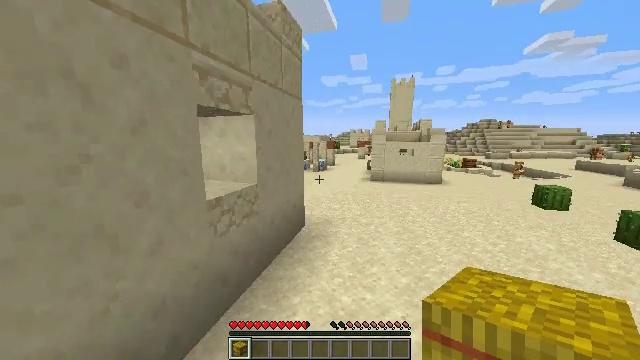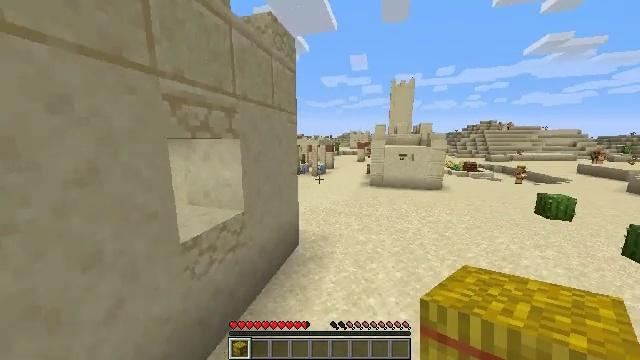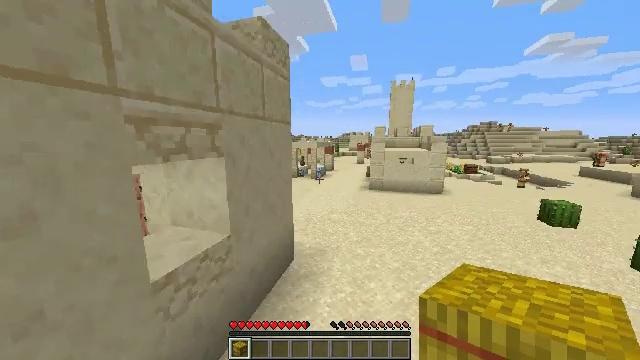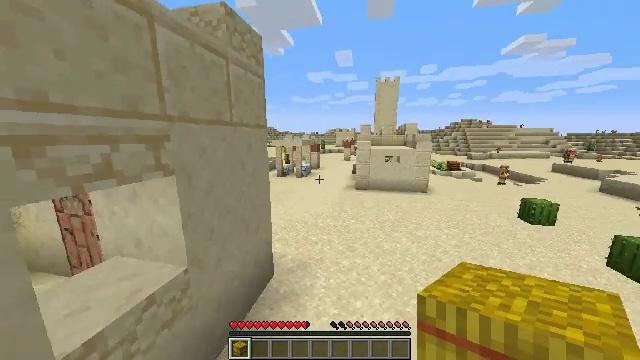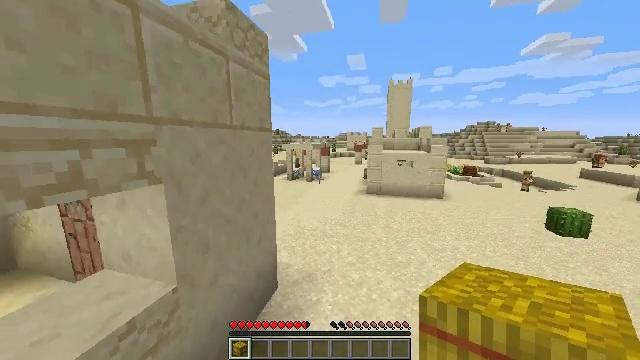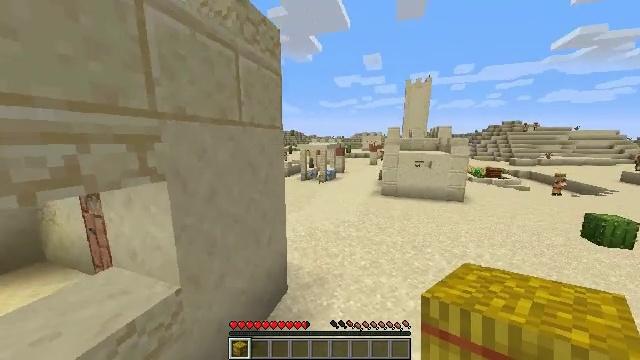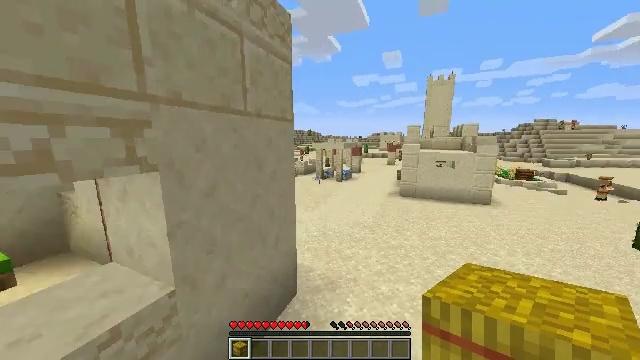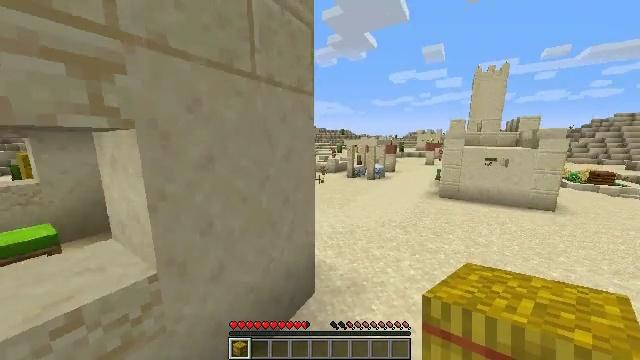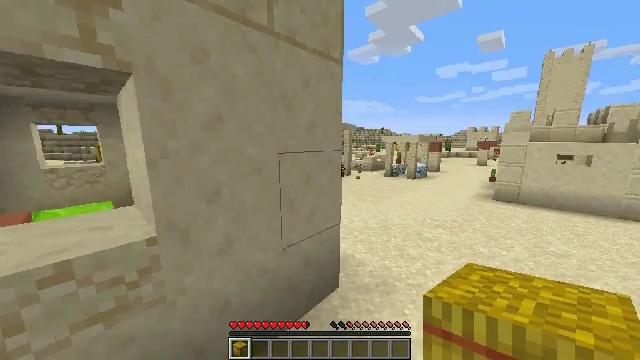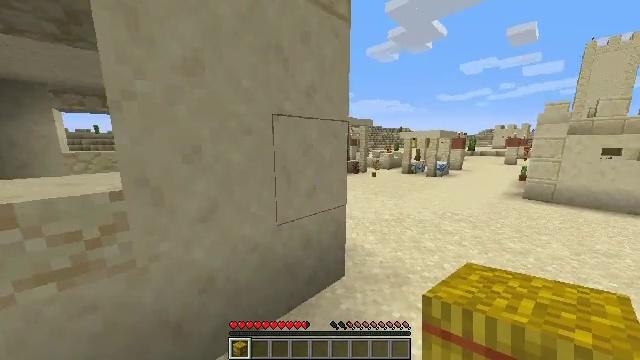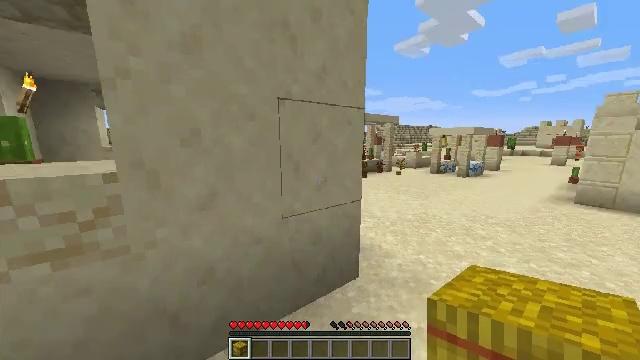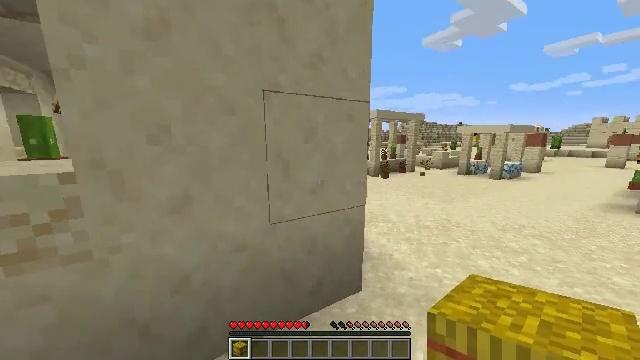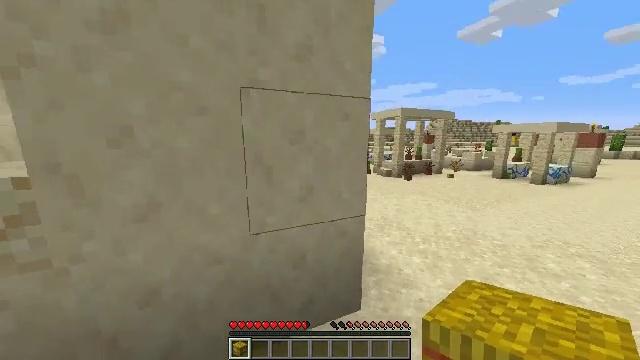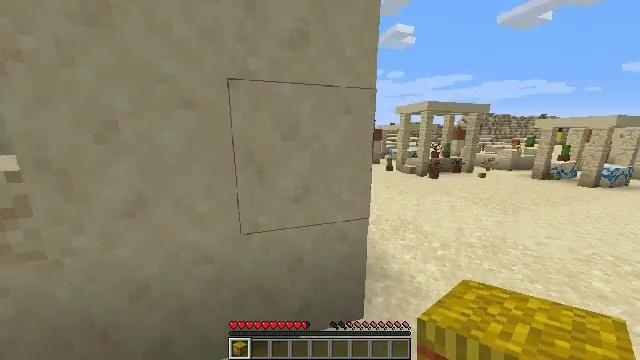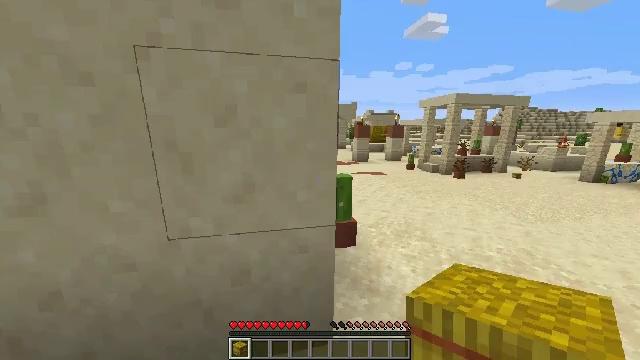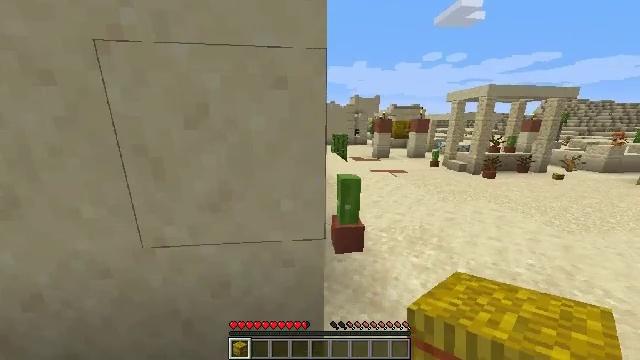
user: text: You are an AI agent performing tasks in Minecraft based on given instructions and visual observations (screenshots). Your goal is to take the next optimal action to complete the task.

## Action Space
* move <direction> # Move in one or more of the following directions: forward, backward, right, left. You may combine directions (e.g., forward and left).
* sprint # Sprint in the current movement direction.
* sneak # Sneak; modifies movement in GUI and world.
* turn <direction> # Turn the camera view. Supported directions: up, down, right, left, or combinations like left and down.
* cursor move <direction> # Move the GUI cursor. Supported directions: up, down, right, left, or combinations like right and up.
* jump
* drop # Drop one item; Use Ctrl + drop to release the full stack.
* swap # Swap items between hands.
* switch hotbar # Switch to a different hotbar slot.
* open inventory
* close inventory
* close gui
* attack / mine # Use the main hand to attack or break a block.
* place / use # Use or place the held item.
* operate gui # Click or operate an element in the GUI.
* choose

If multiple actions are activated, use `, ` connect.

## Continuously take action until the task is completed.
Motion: motion action
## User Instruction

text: Drop a hay block.
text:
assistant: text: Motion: move forward, sprint, jump
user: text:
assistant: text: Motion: move forward, sprint, jump
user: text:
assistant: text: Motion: move forward, sprint, turn right and down, jump
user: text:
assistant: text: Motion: move forward, sprint, turn left, jump
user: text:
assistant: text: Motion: move forward, sprint, turn left, jump
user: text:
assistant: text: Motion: move forward, sprint, turn left, jump
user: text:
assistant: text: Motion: move forward, sprint, turn left, jump
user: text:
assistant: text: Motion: move forward and move right, sprint, turn left, jump
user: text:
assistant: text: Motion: move forward and move right, sprint, turn left
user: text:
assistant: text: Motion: move forward and move right, sprint, turn left
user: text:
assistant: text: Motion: move forward and move right, sprint, turn left
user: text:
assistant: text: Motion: move forward and move right, sprint, turn left
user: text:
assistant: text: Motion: move forward and move right, sprint, turn left and down
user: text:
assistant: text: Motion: move forward and move right, sprint, turn left and down
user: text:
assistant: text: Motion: move forward and move right, sprint, turn left and down
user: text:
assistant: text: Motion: move forward and move right, sprint
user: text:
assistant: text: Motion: move forward and move right, sprint
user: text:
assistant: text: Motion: move forward and move right, sprint
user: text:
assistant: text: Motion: move forward and move right, sprint
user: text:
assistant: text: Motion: move forward and move right, sprint, turn left
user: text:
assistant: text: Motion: move forward and move right, sprint, turn left
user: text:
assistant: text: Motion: move forward and move right, sprint, turn left
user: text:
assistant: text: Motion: move forward and move right, sprint, turn left
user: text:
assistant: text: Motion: move forward and move right, sprint, turn left
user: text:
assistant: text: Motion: move forward and move right, sprint, turn left
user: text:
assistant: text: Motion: move forward and move right, sprint, turn left
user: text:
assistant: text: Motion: move forward and move right, sprint, turn left
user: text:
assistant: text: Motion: move forward and move right, sprint, turn left
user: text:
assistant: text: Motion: move forward and move right, sprint, turn left
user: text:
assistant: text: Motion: move forward and move right, sprint, turn left